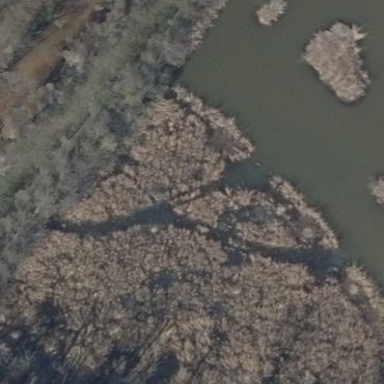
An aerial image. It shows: Reedbed wetland area.